Question: So I am connecting to a database hosted by my university that I am to use for a project. I want to use Eclipse and OpenJPA to handle the data. However, whenever I try and set up a new connection profile in Eclipse the ping fails. This is odd to me because I can connect to the database on this very computer using WinSql. The following are the details for my connection profile (which are basically identical to what I put in for WinSql):

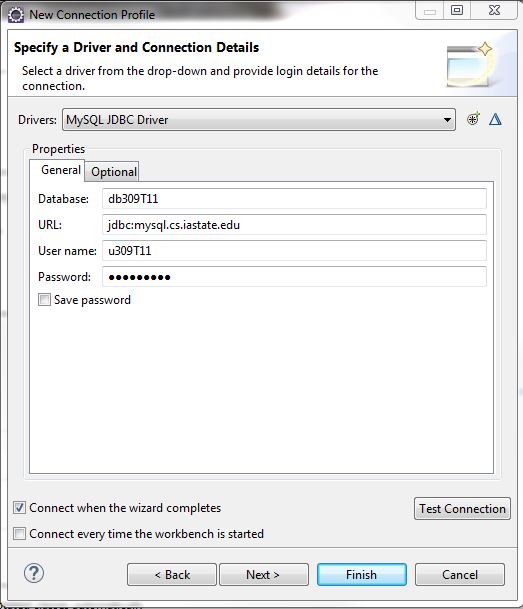
Answer: Figured out my problem. @LuiggiMedoza was correct. The URL was wrong. I had to switch it to jdbc:mysql:mysql.cd.iastate.edy:3306/db309T11